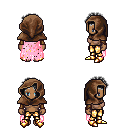
a pixel art fantasy rpg character, female body template, human, dark skin, pink tattered cape, gold greaves, gray curly afro hairstyle, cloth hood, leather bracers, gold boots, four views (front, back, left, right), 2x2 character sprite sheet, small pixel art, hard edges, no anti-aliasing